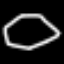
Label: octagon